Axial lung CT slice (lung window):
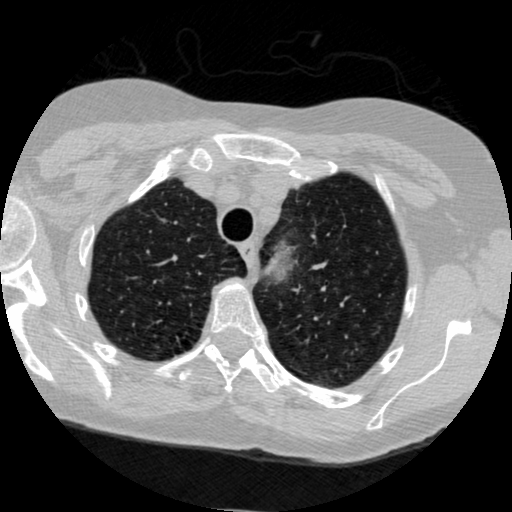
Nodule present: no